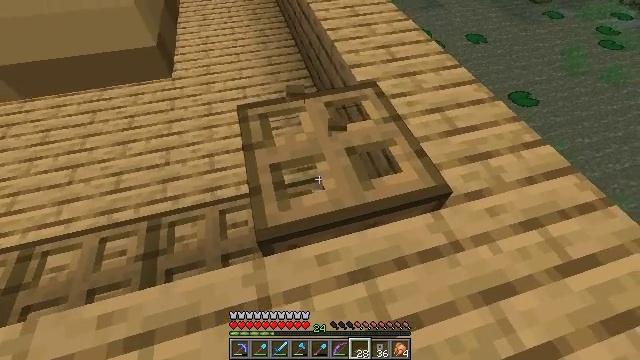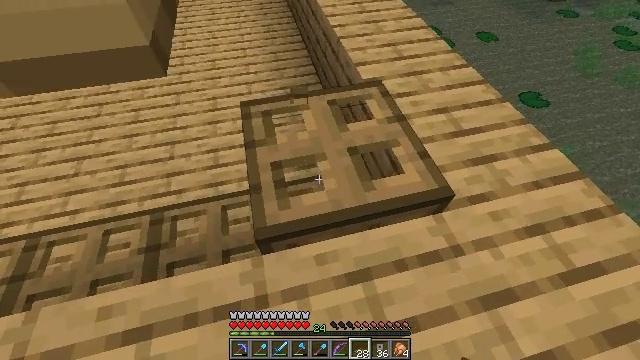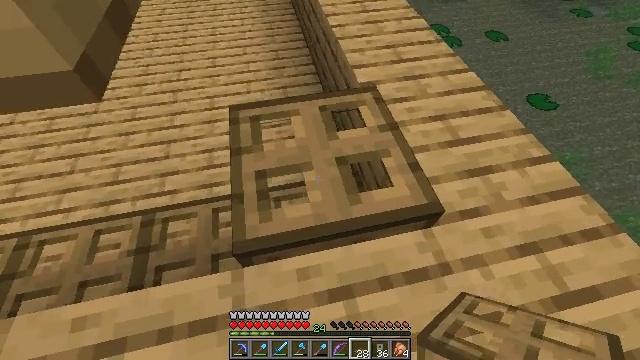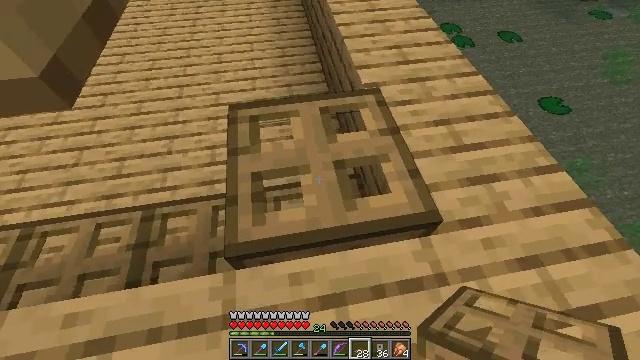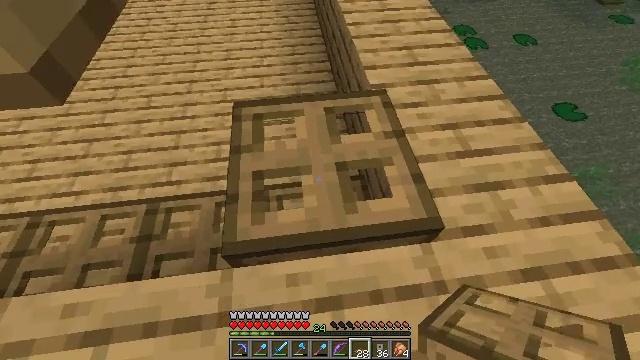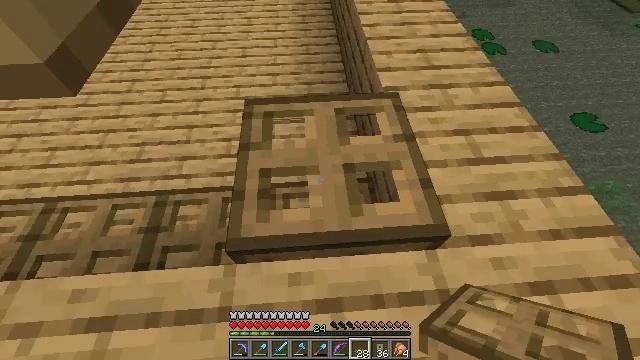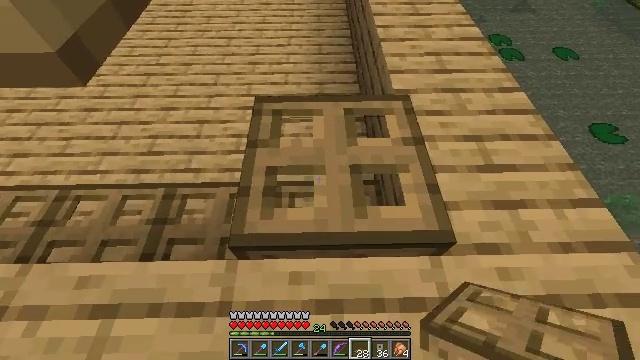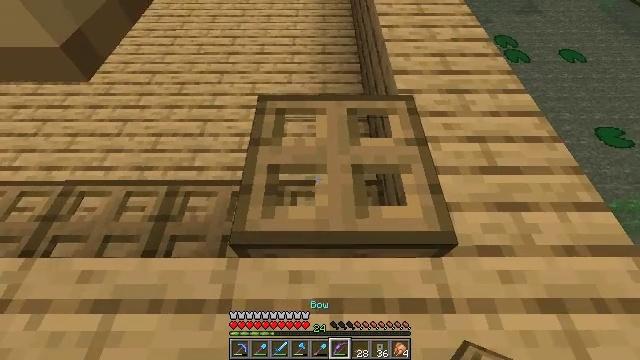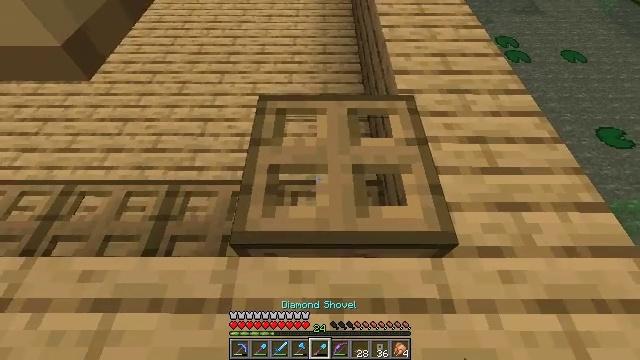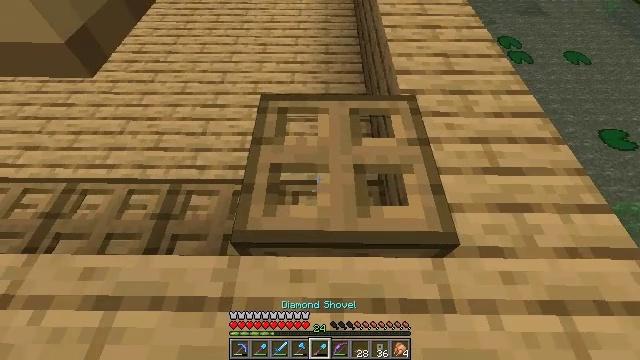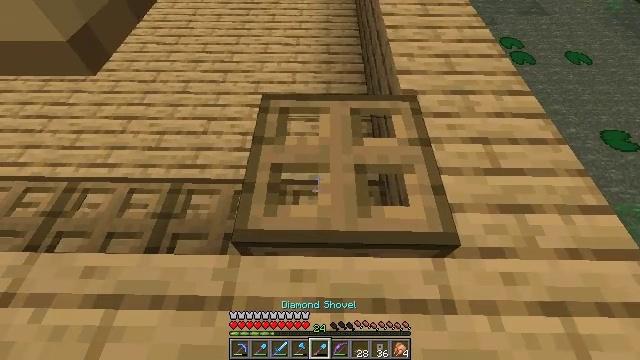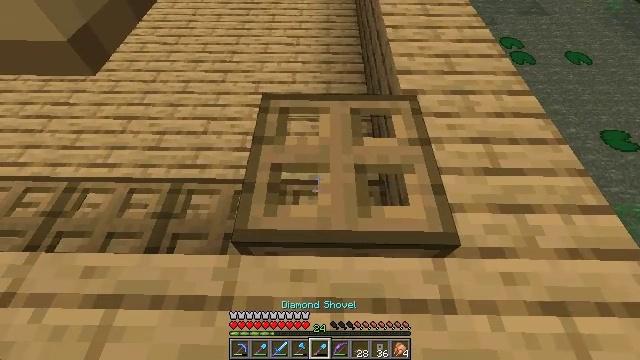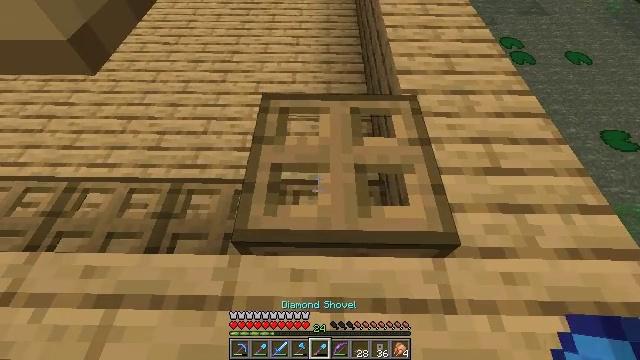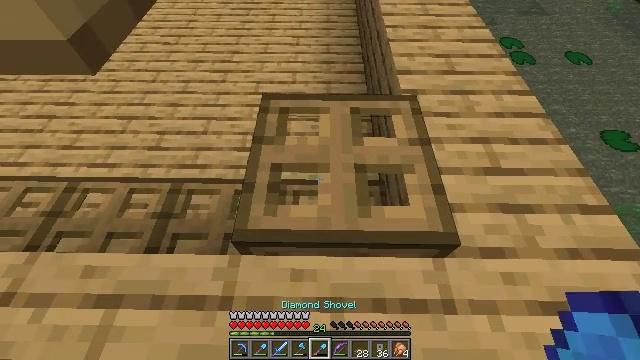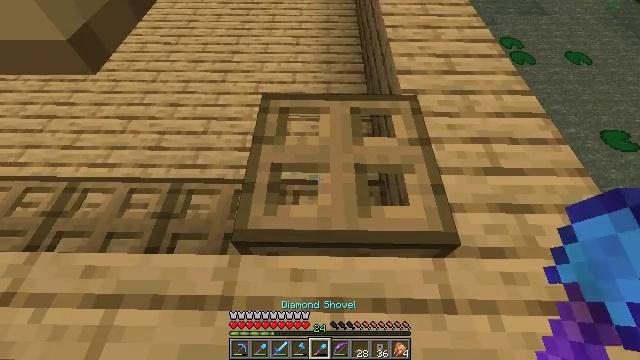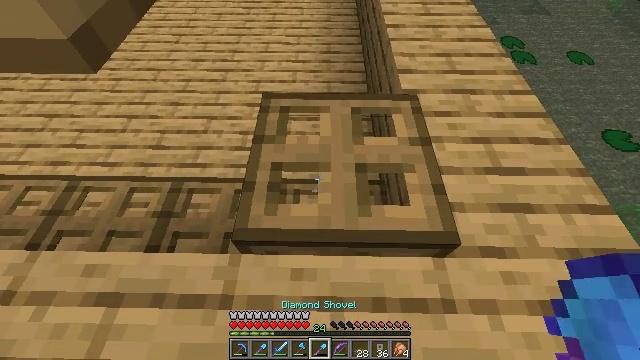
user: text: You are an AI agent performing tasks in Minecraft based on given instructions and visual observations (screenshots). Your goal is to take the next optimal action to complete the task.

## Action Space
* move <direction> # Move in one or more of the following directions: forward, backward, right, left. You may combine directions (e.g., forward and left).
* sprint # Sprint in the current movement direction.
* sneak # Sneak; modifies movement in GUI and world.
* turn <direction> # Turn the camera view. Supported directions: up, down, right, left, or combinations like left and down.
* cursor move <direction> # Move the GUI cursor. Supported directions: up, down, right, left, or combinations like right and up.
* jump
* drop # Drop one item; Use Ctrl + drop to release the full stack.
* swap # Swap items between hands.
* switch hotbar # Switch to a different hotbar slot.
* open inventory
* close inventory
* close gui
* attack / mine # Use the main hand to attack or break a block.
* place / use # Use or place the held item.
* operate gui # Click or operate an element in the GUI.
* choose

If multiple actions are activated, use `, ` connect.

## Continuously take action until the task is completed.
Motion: motion action
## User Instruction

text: Get the oak trapdoor back into your inventory.
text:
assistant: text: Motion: move forward and move right, sneak, turn left
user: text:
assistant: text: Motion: move forward and move right, sneak, turn left
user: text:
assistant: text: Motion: sneak, turn left
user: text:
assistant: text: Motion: sneak, turn left
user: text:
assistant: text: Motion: sneak, turn left
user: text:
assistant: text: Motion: sneak, turn left
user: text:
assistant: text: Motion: sneak, turn left
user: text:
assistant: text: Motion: sneak
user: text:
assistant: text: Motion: sneak
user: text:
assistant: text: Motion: sneak
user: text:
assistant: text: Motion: sneak
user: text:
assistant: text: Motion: sneak
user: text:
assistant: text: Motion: sneak
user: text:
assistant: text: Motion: sneak
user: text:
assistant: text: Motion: sneak
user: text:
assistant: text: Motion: sneak
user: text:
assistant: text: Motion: sneak
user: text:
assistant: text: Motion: sneak
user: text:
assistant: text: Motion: sneak
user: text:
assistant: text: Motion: sneak
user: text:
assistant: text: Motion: sneak
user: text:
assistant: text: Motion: sneak
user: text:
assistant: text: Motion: sneak, turn right and down
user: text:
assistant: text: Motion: sneak, turn right
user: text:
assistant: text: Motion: sneak
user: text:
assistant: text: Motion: sneak, attack / mine
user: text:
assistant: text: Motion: sneak, attack / mine
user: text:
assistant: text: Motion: sneak, attack / mine
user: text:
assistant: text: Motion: sneak, attack / mine
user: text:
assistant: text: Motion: sneak, attack / mine